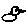
Label: bird